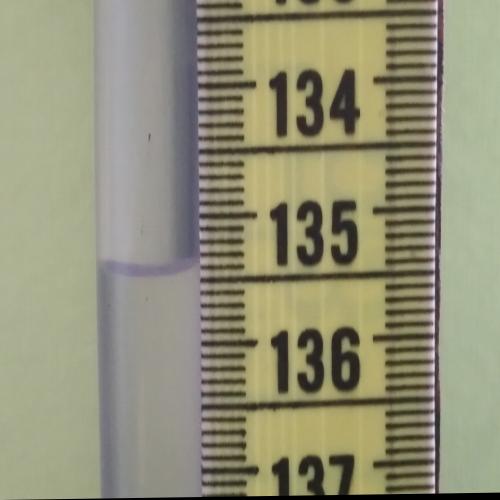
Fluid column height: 135.4 cm